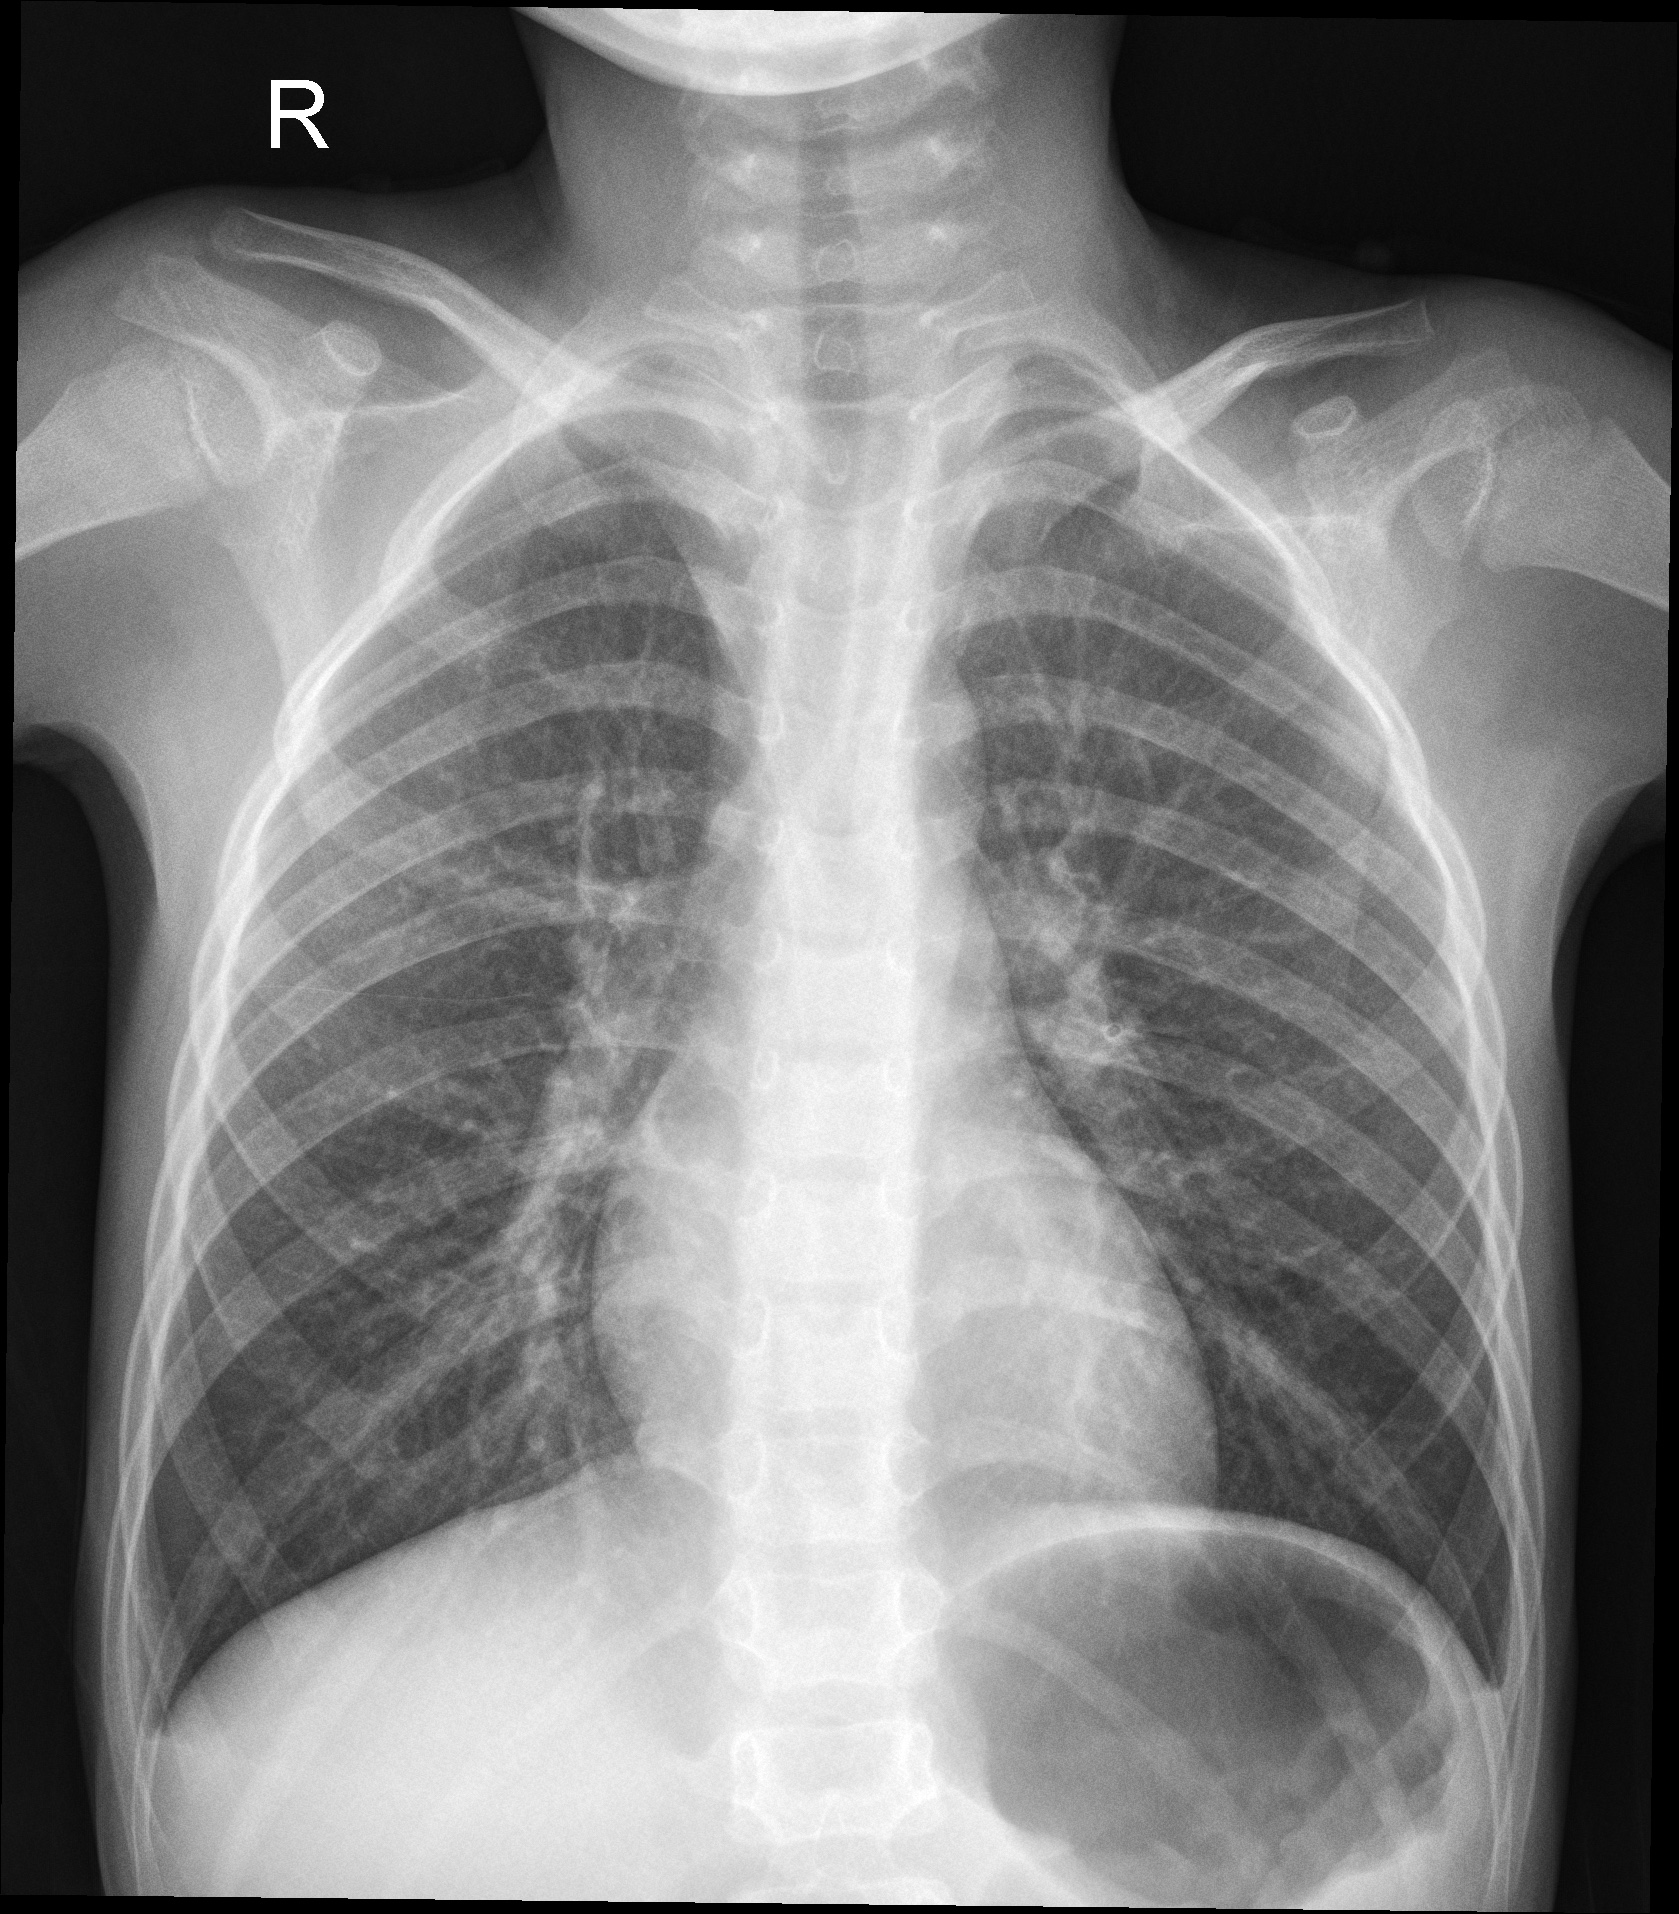
Diagnosis: NORMAL